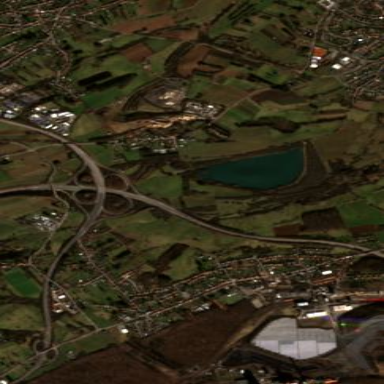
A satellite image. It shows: Interchange junction on motorway.